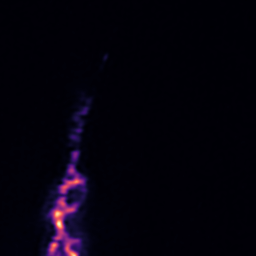
Label: Super-resolution ER image